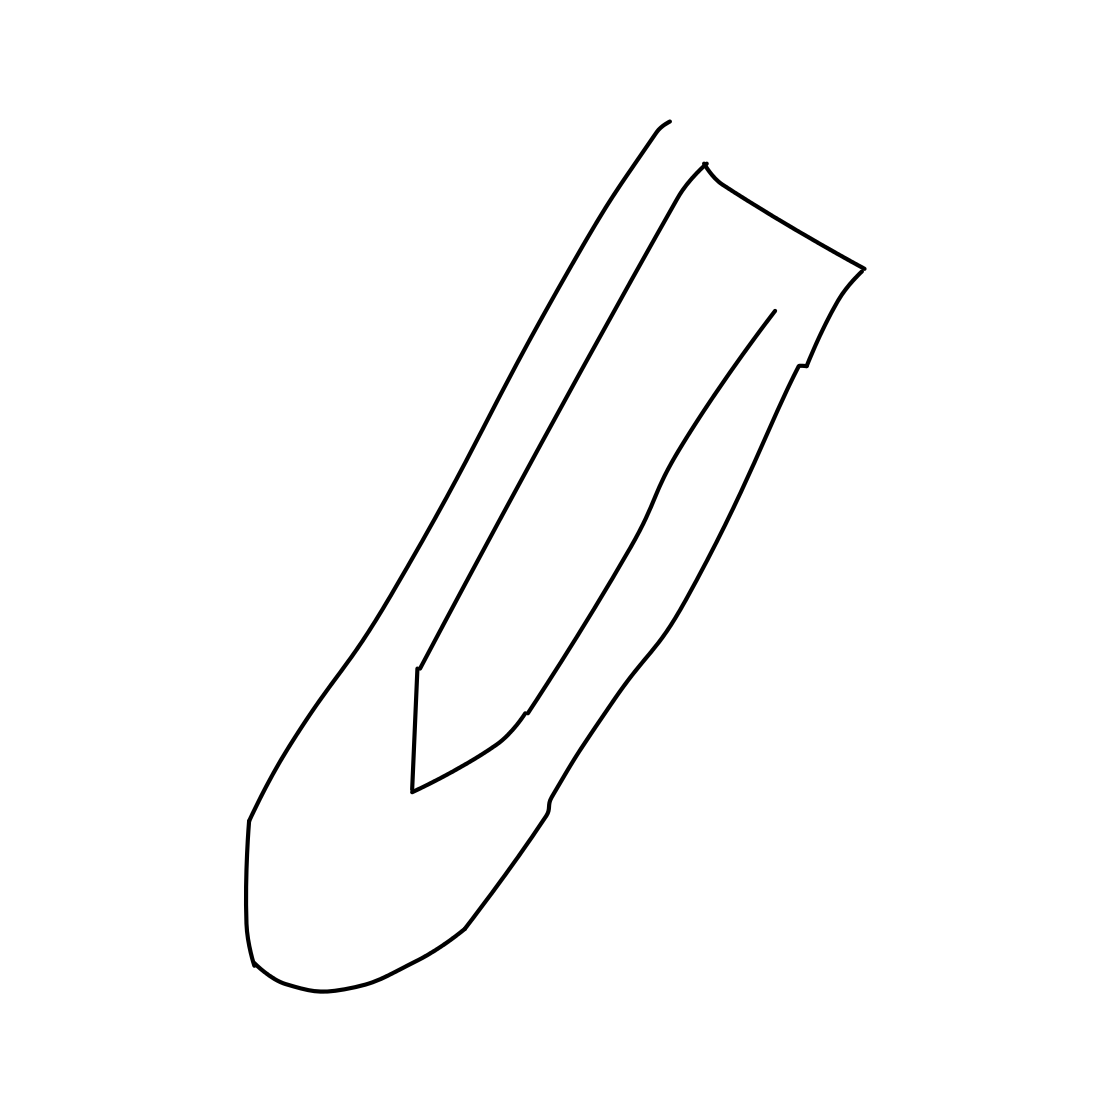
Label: paper clip